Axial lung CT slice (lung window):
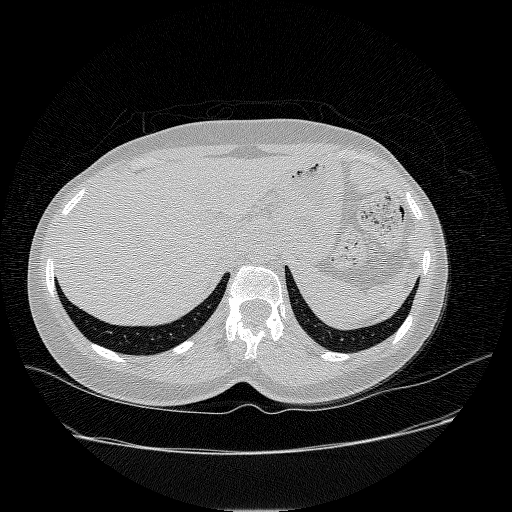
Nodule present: no